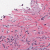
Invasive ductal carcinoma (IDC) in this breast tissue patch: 1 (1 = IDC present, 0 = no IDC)